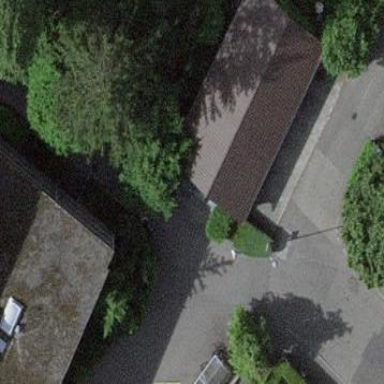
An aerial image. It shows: Garage with gabled roof made of maroon roof tiles.